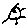
Label: sun